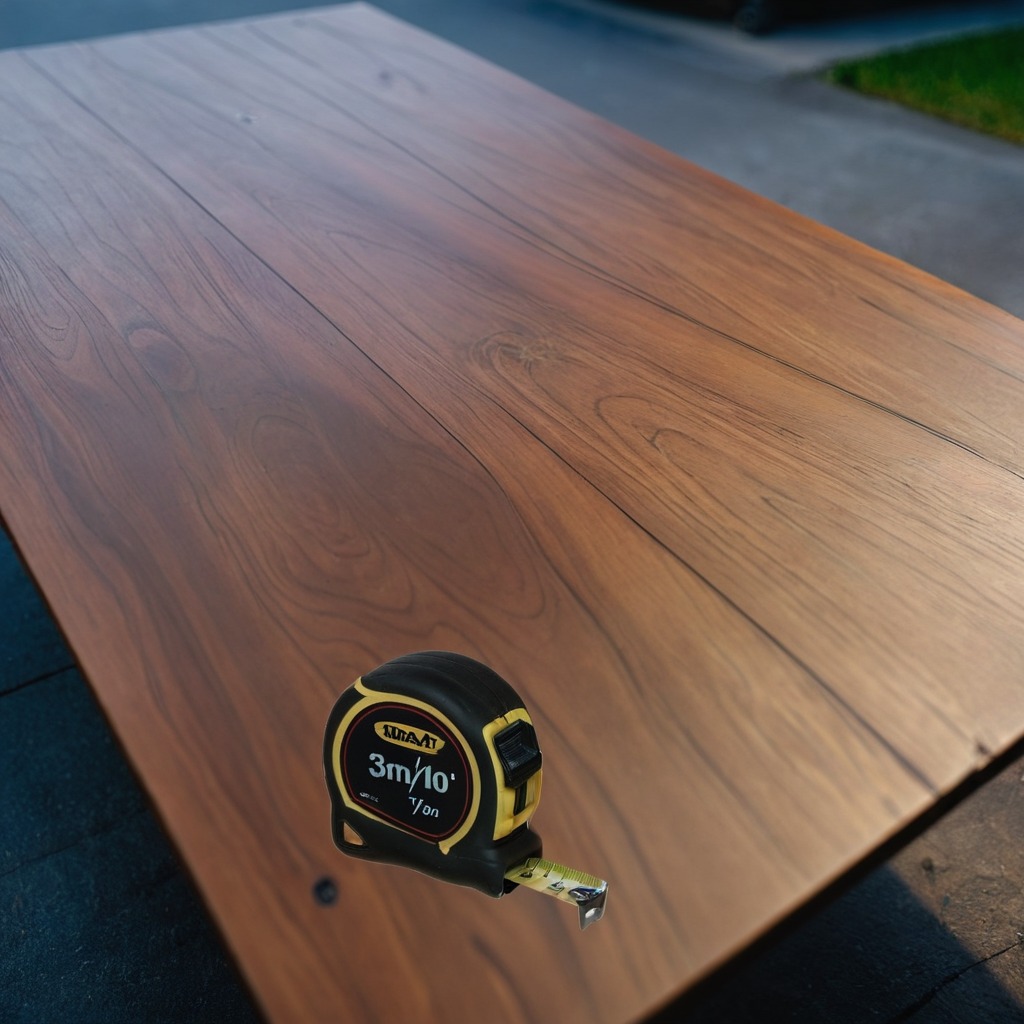
A measuring tape is lying on the old table in the garage at twilight.